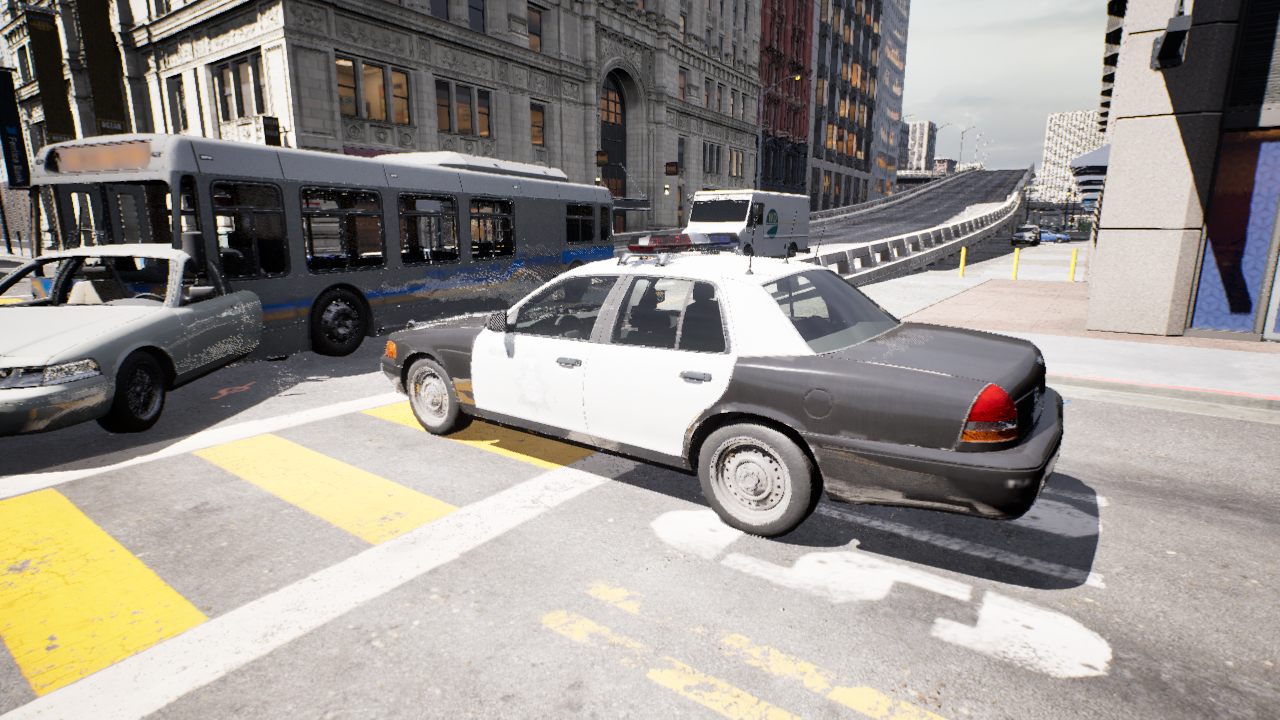
Venue: residential
Lighting: clear day
Vehicle rig: sedan